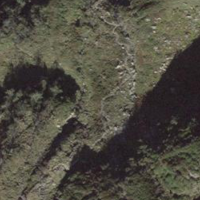
EUNIS habitat code: 32
Species observed at this site:
Aglais urticae